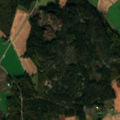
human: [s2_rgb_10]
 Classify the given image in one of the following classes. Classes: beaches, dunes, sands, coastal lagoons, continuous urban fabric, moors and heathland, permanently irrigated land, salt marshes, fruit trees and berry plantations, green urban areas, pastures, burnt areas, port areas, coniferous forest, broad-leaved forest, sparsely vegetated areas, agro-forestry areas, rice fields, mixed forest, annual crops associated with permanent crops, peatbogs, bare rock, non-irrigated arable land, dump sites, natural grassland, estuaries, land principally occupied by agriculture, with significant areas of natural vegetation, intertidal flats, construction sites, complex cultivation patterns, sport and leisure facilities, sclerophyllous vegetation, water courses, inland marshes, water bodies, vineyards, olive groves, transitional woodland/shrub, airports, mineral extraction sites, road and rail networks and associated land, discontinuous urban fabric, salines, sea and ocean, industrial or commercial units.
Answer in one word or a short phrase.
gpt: non-irrigated arable land, land principally occupied by agriculture, with significant areas of natural vegetation, coniferous forest, transitional woodland/shrub